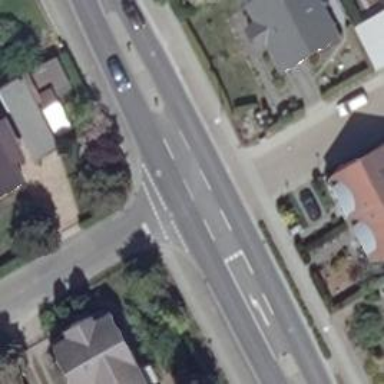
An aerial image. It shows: Primary road with asphalt surface.